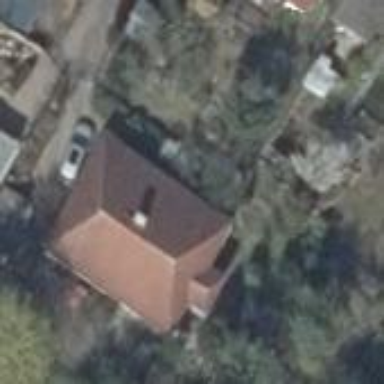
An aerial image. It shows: Detached building with hipped roof shape.